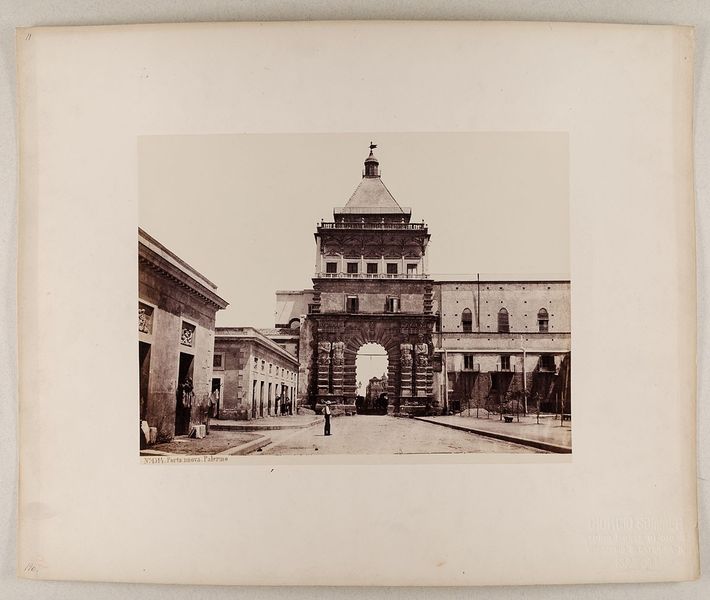
Titel: No. 1314. Porta Nuova. Palermo
Künstler: Giorgio Sommer
Standort: Hamburg
Institution: Museum für Kunst und Gewerbe Hamburg
Schlagwörter: architektur, foto, fotografie, photographie, photo, karton, stadtmauer, architekturfotografie, albumin, lichtbild, reisefotografie, historische, architekturphotographie, bildwerke, angewandte und bildende kunst, hessische systematik, schwarzweißpositivverfahren, silbersalzverfahren, schwarzweißfotografie, gebäude, örtlichkeit, straße, stätte, straßen, plätze, reisephotographie, albuminpapier